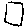
Label: square